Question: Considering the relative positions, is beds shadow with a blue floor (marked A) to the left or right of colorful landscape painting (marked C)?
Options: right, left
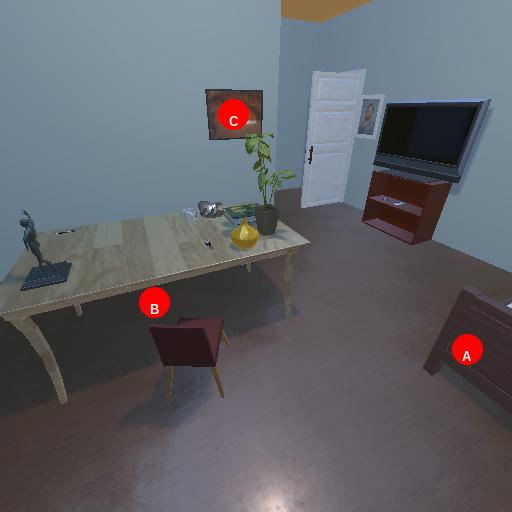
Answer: right